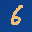
Label: 6